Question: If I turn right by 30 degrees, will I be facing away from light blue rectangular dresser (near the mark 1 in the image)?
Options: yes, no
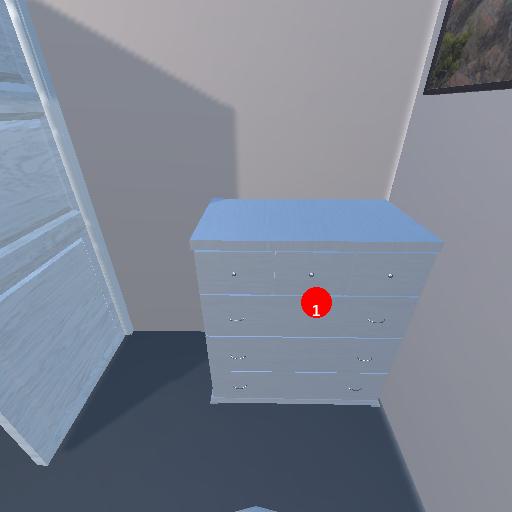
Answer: yes